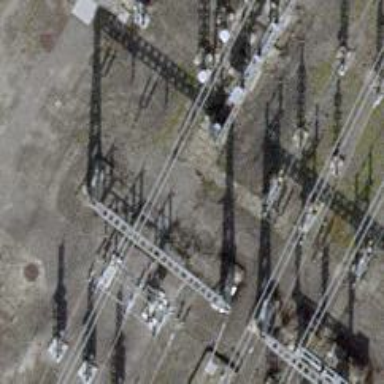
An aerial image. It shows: Bay where power lines run through.